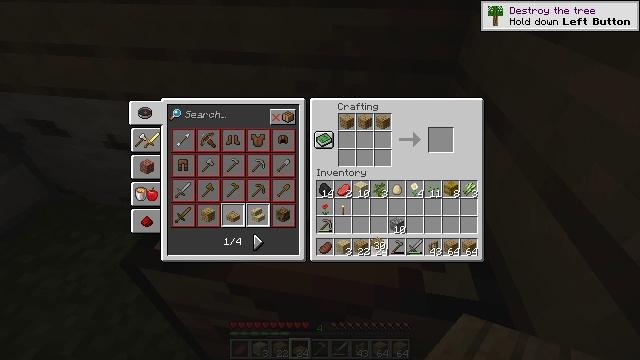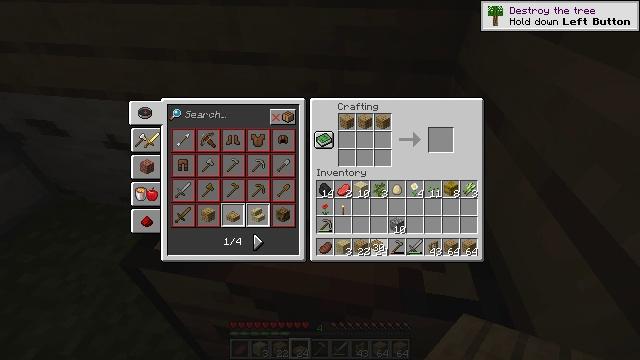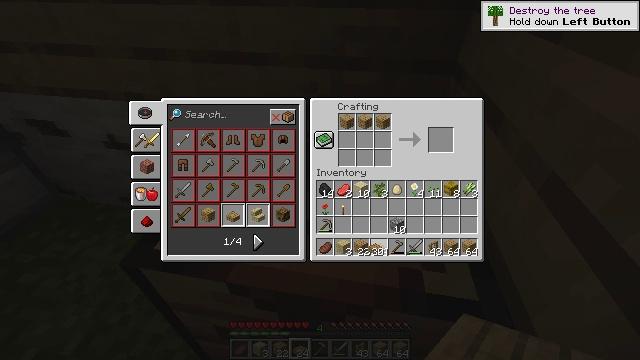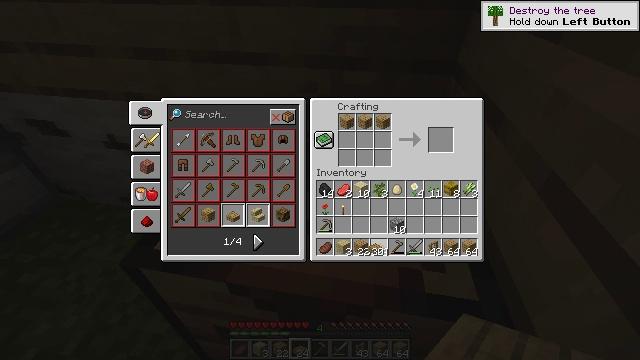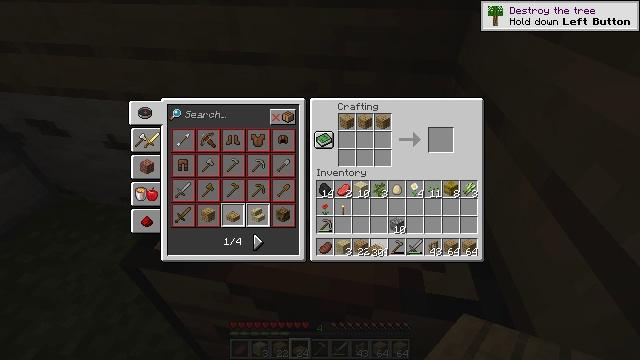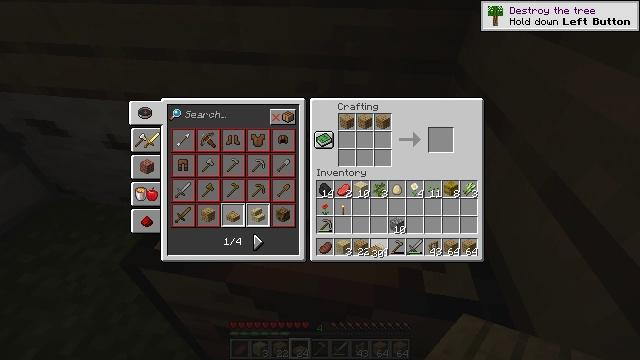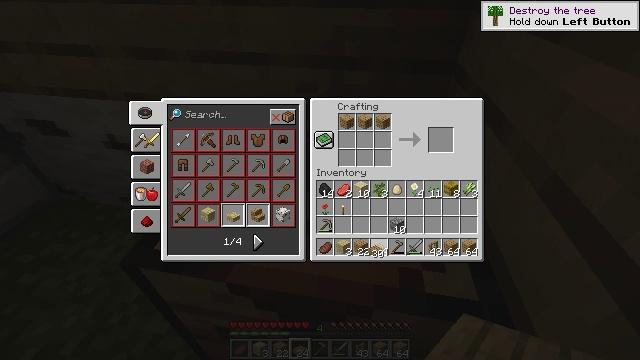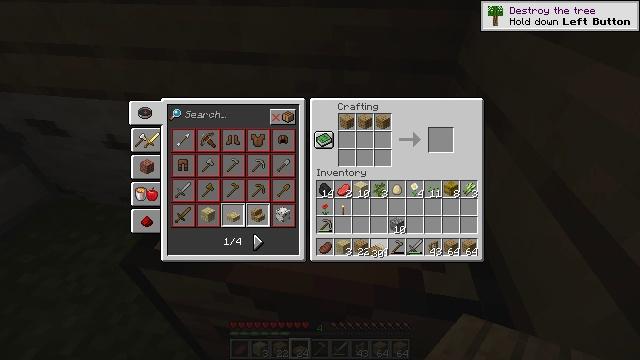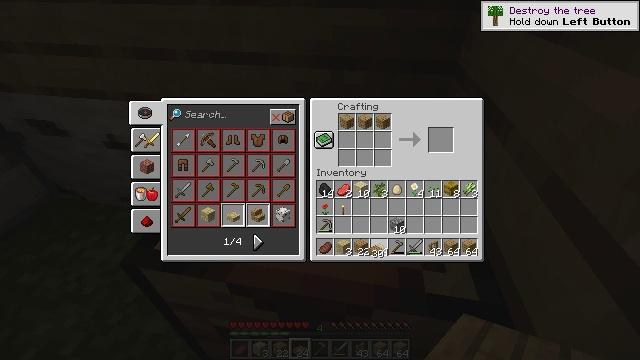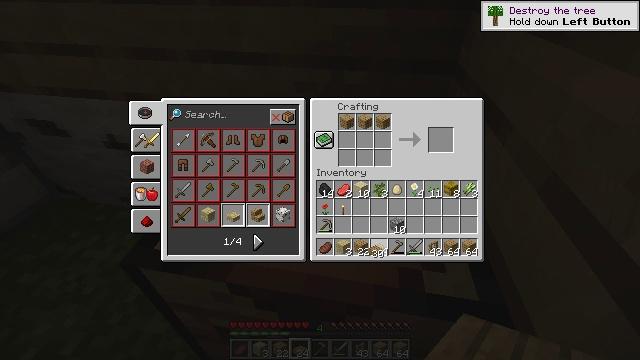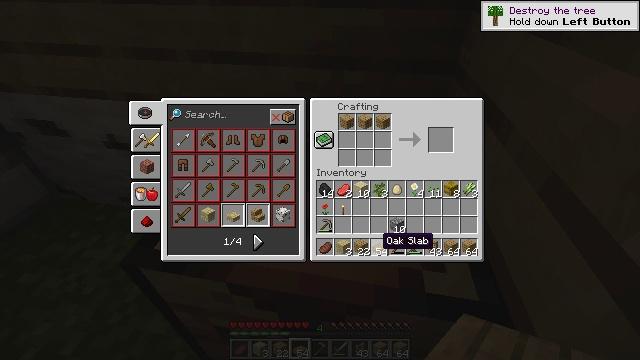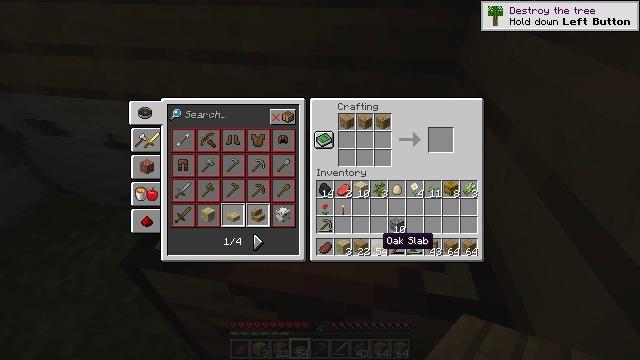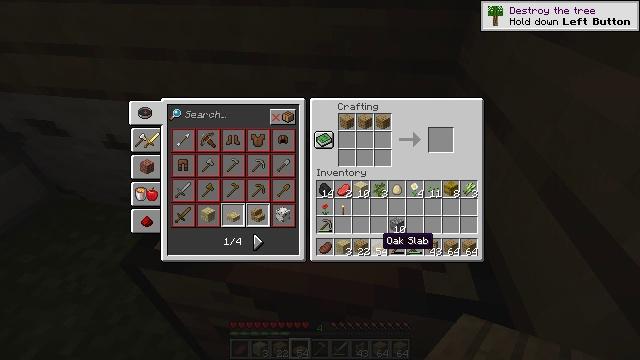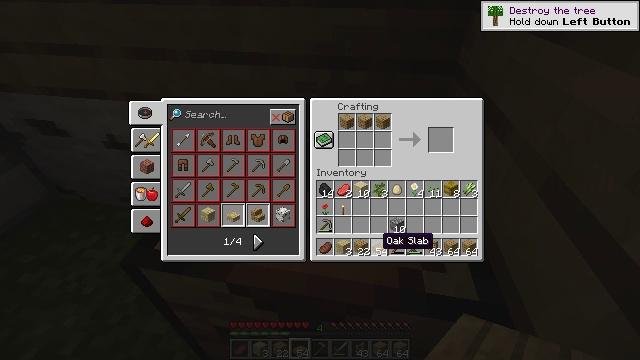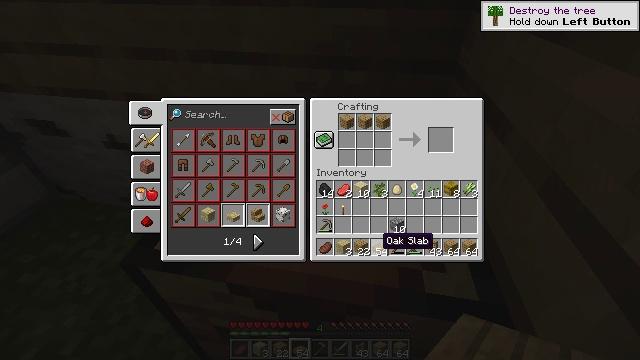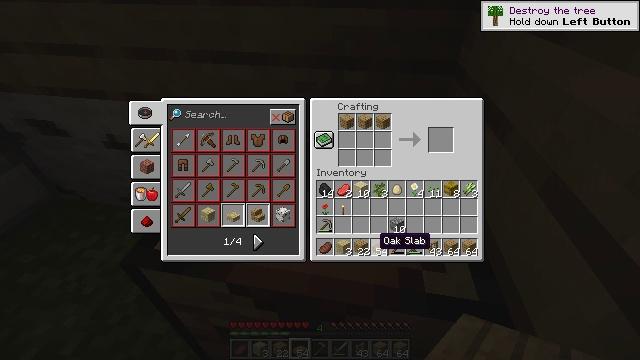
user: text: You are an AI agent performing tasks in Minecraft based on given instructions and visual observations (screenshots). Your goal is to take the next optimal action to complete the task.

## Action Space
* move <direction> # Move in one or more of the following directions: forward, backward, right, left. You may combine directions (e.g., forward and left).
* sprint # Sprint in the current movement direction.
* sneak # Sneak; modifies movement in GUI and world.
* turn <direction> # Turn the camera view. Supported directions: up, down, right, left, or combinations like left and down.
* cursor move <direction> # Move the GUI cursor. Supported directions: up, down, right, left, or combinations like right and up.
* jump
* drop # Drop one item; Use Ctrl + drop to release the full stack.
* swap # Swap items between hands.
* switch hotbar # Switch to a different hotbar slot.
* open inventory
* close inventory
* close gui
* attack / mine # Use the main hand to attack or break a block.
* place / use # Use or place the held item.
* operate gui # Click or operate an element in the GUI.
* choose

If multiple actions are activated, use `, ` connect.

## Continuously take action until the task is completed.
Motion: motion action
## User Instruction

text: Make an oak slab in the crafting table using planks.
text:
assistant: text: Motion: no_op
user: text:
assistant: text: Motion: no_op
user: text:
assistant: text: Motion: no_op
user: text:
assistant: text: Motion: no_op
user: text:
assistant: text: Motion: no_op
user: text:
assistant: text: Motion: no_op
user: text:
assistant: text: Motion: operate gui
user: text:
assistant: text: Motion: operate gui
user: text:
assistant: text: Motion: operate gui
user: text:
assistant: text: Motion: no_op
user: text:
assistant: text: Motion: no_op
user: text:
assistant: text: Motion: no_op
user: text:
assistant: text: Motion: no_op
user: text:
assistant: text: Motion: no_op
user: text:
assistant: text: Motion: no_op
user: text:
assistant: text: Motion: no_op
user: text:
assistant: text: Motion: no_op
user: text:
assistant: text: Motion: cursor move left
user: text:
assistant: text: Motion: no_op
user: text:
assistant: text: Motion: no_op
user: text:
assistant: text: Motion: no_op
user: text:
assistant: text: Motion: no_op
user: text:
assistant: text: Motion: no_op
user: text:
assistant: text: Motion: no_op
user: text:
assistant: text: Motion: no_op
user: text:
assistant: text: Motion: no_op
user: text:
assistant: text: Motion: no_op
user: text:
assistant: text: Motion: no_op
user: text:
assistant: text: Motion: no_op
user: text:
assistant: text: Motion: no_op